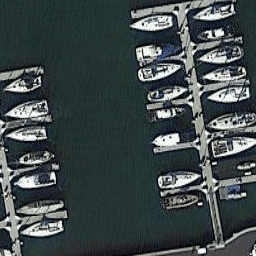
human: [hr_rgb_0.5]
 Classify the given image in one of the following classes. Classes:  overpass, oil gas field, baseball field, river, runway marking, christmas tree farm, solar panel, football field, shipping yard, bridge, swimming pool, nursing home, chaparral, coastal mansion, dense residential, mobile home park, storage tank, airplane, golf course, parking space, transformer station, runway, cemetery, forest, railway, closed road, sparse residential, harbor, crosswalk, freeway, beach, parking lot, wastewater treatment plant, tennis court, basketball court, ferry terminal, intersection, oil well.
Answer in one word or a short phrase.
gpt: harbor